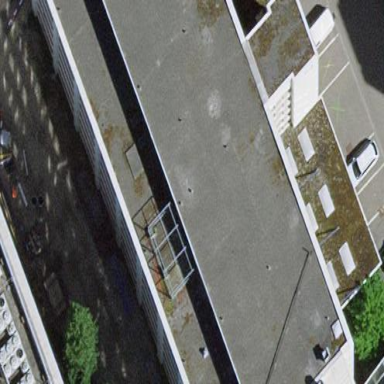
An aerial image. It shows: Office building.